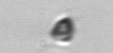
Label: Pyramimonas